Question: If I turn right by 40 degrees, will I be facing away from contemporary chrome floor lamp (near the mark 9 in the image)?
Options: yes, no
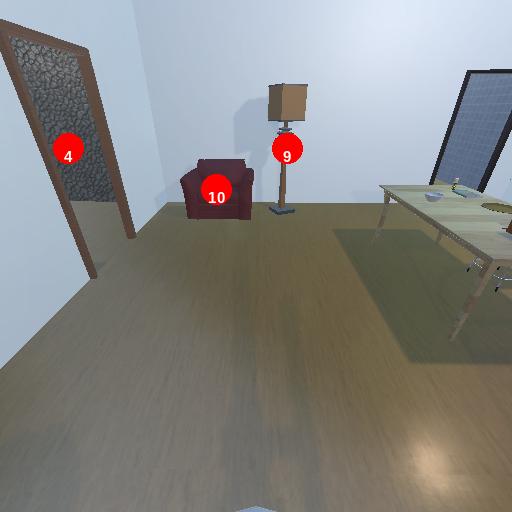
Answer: yes